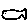
Label: fish